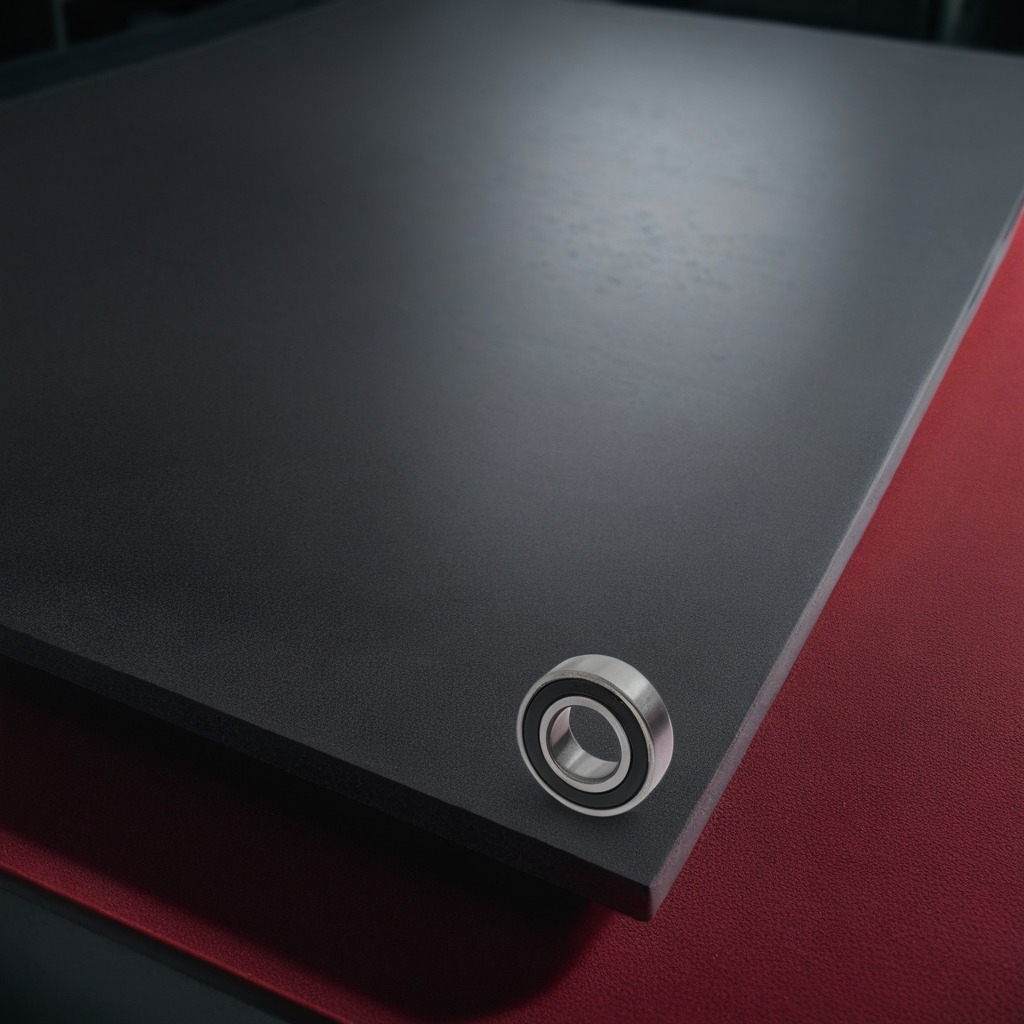
A metal ball bearing lies on the tabletop.